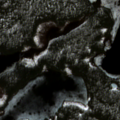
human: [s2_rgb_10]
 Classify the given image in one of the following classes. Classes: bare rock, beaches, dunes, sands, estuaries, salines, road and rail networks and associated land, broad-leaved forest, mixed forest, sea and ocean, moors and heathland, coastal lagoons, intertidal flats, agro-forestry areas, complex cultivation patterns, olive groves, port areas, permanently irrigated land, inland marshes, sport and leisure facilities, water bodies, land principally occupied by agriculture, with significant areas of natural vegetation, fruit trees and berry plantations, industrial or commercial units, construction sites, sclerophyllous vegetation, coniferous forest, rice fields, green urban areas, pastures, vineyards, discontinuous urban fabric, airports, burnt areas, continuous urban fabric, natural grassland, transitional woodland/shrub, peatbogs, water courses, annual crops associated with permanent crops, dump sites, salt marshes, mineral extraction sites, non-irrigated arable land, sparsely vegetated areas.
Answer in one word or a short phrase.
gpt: coniferous forest, water bodies